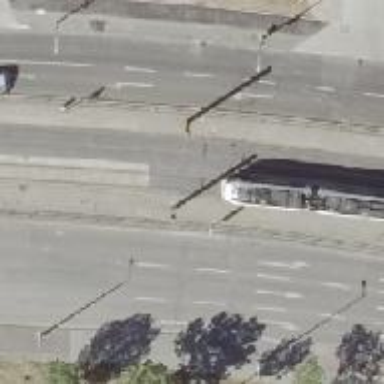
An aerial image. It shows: Tram stop position for public transport.